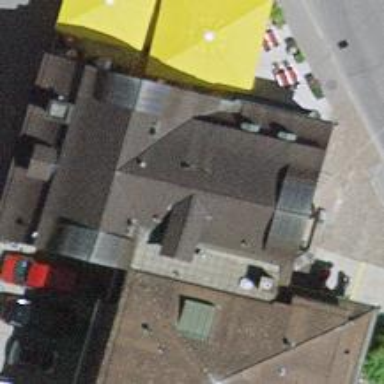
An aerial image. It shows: Restaurant.